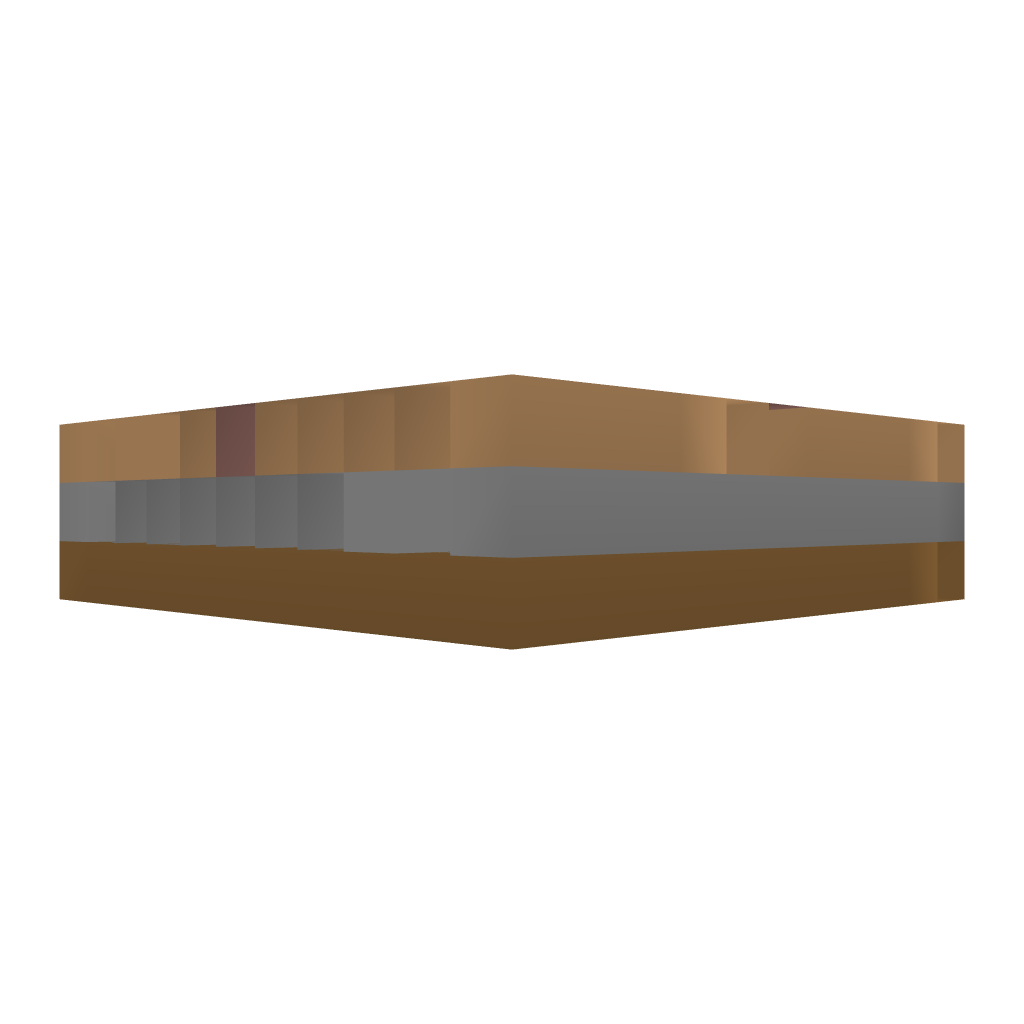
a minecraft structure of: OptiFarm bad low quality